Question: Please refer to the diagram below:

I'm looking for the best way from one form to open another form. Once the menu form is open, I want to close the login form. I have tried to do this, but I got lost when I try to call it as a child of the MDI container.
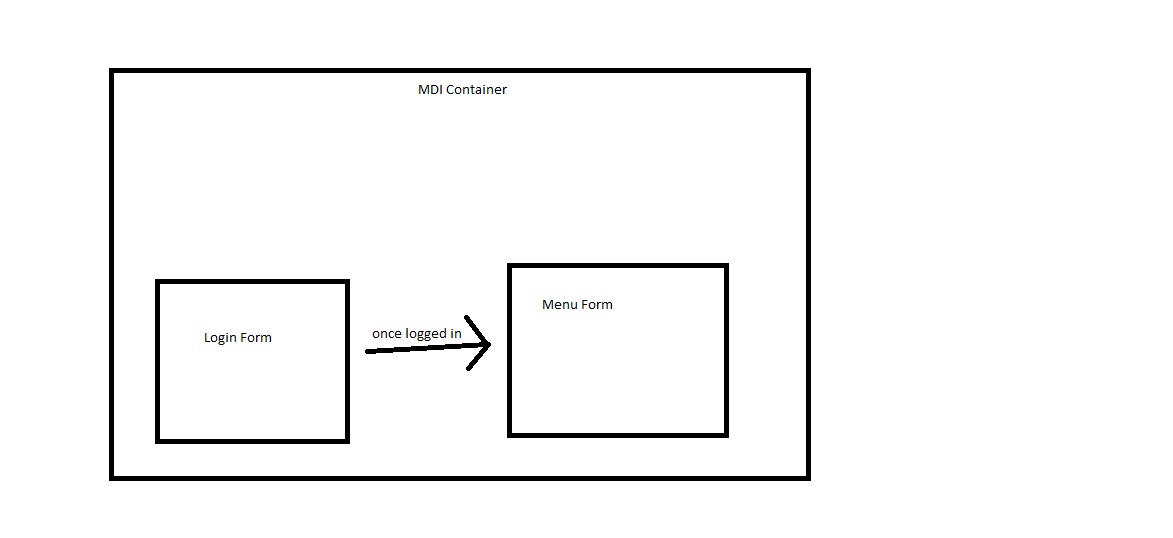
Answer: The reason your main form isn't showing is because once you close the login form, your application's message pump is shut down, which causes the entire application to exit. The Windows message loop is tied to the login form because that's the one you have set as the startup form in your project properties. Look in your "Program.cs" file, and you'll see the responsible bit of code: Application.Run(new LoginForm()). Check out the documentation for that method here on MSDN, which explains this in greater detail.
The best solution is to move the code out of your login form into the "Program.cs" file. When your program first starts, you'll create and show the login form as a modal dialog (which runs on a separate message loop and blocks execution of the rest of your code until it closes). When the login dialog closes, you'll check its DialogResult property to see if the login was successful. If it was, you can start the main form using Application.Run (thus creating the main message loop); otherwise, you can exit the application without showing any form at all. Something like this:
'''
static void Main()
{
LoginForm fLogin = new LoginForm();
if (fLogin.ShowDialog() == DialogResult.OK)
{
Application.Run(new MainForm());
}
else
{
Application.Exit();
}
}
'''